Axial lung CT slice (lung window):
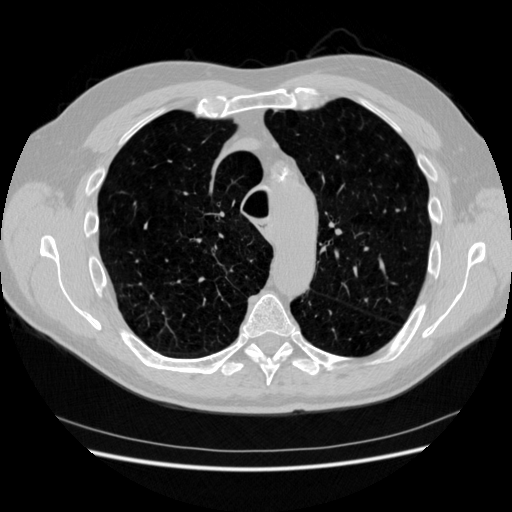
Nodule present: no